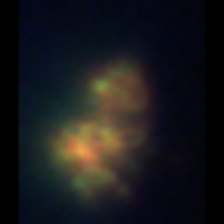
Taxon: Unknown_detritus
Group: Unknown